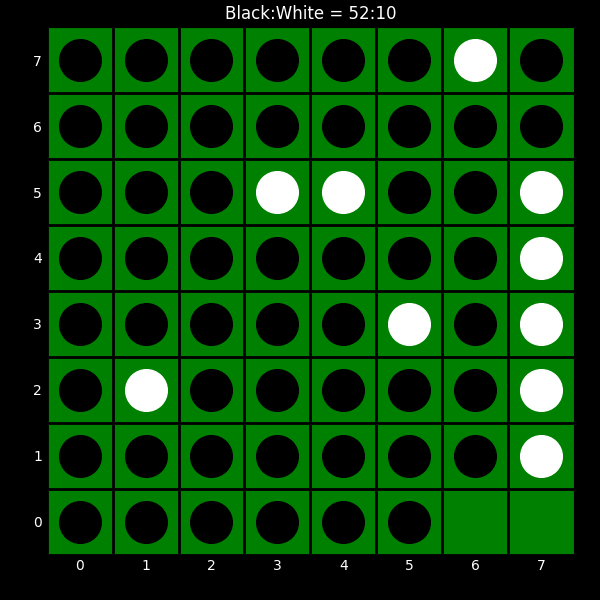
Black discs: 52
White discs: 10